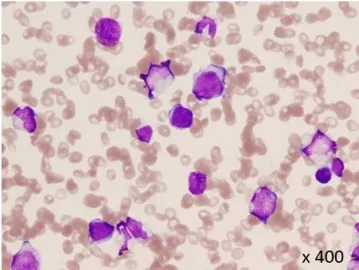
Bone marrow aspiration at diagnosis (A,B). Hypocellular bone marrow with 14% blasts and dysplasia in all cell lineages (May-Giemsa).
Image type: pathology (giemsa)